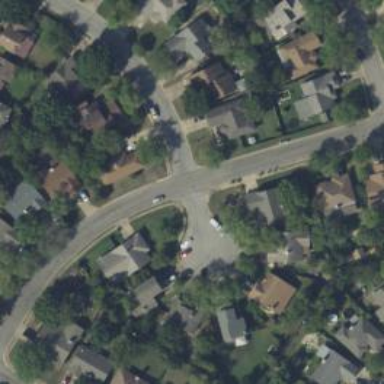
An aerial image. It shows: Turning circle on the road.